Interaction volume radius: 5 \u00c5
Interaction volume height: 15 \u00c5
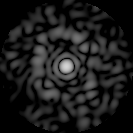
Disorder parameter: 0.8214